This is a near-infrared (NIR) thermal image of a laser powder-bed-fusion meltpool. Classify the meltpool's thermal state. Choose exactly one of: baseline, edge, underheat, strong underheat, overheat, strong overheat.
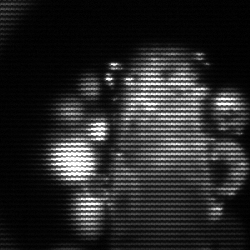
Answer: baseline